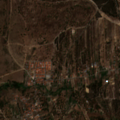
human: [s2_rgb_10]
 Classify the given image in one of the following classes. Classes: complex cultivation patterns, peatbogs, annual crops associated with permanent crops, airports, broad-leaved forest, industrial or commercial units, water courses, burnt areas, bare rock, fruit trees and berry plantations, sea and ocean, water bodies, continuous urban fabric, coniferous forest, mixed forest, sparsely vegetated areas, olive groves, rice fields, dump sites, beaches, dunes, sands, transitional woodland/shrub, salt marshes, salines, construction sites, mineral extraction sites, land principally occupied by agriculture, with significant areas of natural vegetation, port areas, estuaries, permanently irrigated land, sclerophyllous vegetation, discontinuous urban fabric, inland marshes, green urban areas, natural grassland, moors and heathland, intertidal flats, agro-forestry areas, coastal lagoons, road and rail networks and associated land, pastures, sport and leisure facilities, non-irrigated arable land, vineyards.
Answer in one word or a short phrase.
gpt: non-irrigated arable land, olive groves, land principally occupied by agriculture, with significant areas of natural vegetation, transitional woodland/shrub